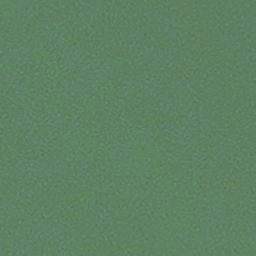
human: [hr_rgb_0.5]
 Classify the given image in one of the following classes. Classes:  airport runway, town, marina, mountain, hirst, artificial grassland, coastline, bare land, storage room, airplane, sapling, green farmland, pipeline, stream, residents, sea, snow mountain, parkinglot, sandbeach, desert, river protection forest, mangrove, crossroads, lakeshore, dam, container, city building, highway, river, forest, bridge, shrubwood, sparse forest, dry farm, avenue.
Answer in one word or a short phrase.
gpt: sea